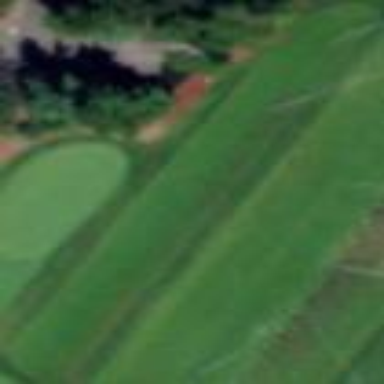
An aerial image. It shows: Golf tee on grassy land.